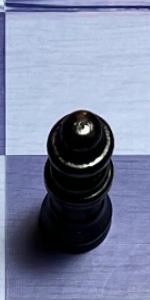
Label: Queen_Black